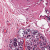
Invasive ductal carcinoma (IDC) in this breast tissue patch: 0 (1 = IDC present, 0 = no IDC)